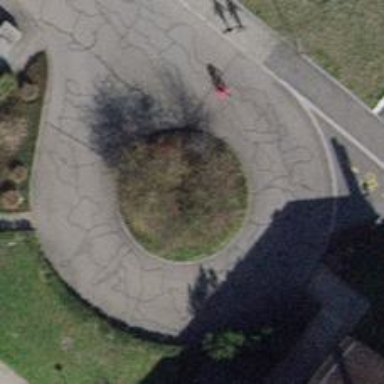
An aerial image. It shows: Turning loop on the road.